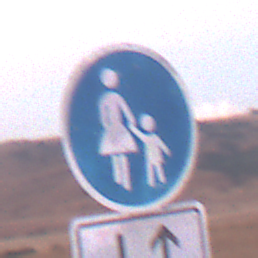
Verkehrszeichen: Gehweg
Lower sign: RichtungsangabeDurchPfeile8
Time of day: SunriseSunset
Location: Outdoor (Nature)
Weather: PartlyCloudy
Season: NotSpecified
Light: Natural